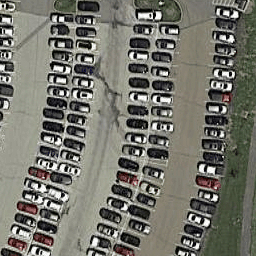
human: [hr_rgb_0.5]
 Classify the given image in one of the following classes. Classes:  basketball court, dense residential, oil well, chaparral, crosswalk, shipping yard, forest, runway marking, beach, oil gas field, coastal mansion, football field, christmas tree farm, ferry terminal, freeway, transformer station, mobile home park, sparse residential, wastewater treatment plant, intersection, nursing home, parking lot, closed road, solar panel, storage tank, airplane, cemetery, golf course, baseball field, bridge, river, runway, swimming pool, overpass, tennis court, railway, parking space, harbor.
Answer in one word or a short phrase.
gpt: parking lot